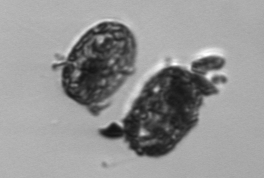
Label: Thalassiosira_TAG_external_detritus